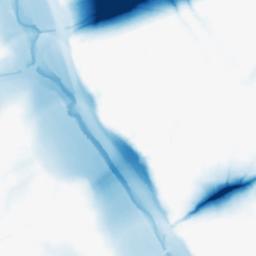
Category: morphological
Decomposition family: morphological
Decomposition parameters: operation: closing
size: 50
Upsampling method: sinc_blackman
Upsampling parameters: scale: 2
kernel_size: 8
Upsampling scale: 2